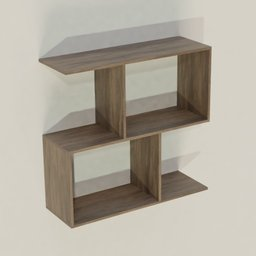
Label: furniture